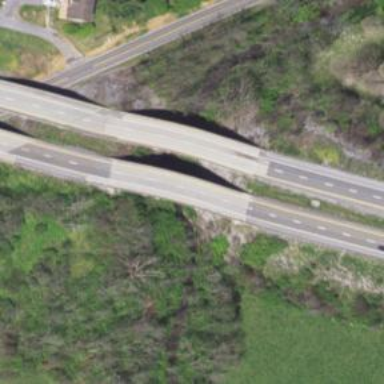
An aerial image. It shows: Bridge over motorway.